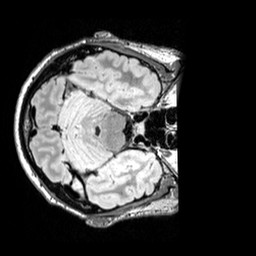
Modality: FLAIR
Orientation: axial
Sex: male
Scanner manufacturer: siemens
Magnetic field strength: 3 T
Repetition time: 5 s
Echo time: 0.395 s